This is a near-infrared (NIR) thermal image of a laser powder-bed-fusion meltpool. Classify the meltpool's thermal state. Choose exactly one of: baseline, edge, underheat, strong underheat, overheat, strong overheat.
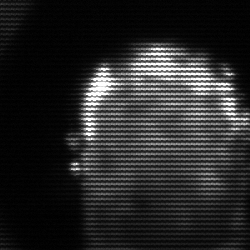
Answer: baseline